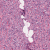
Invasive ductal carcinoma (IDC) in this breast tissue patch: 1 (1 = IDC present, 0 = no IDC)